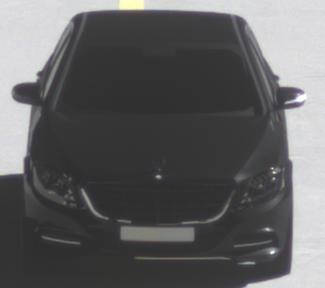
Make: Mercedes-Benz
Model: S 400 HYBRID
Detailed model: S-Class (222) Limousine
Model produced from: 2013/05
Model produced until: 2015/04
Doors: 4
Color: black
Road condition: dry road
Daytime: midday
Contrast: high contrast